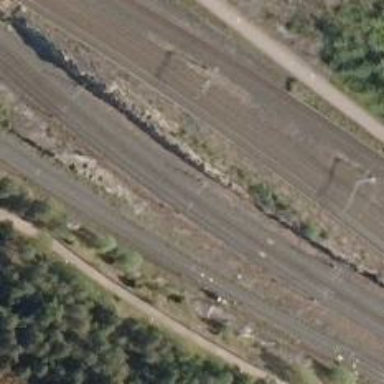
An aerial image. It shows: Railway signal with catenary mast.